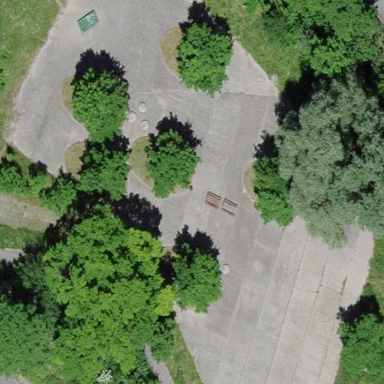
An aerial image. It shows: Lovely park for leisure and relaxation.